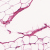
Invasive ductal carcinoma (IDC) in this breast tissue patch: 0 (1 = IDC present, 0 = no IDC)